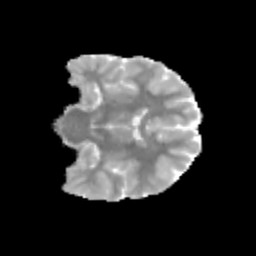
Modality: MD
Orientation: coronal
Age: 12
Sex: female
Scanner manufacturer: siemens
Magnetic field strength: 3 T
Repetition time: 3.8 s
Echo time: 0.07 s